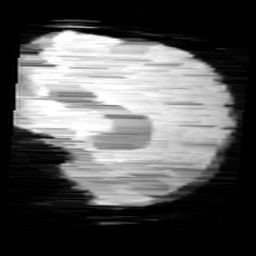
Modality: minIP
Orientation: sagittal
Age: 12
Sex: male
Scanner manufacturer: siemens
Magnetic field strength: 3 T
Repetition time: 0.027 s
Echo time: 0.02 s